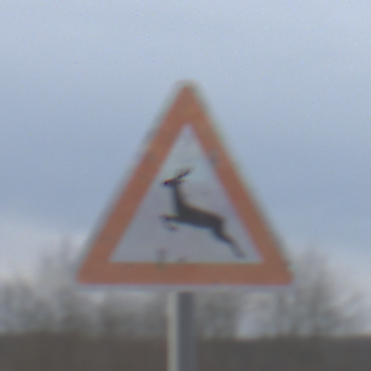
Verkehrszeichen: WildwechselRechts
Umgebung: Outdoor, Suburban
Tageszeit: MorningAfternoon
Wetter: Overcast
Licht: Natural
Jahreszeit: NotSpecified
Kontrast: LowContrast